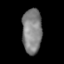
Tissue: skin
Cell type: Epithelial cells
Senescence score: 0.8316
Nuclear area (px): 865
Mean DAPI intensity: 129.69